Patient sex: F
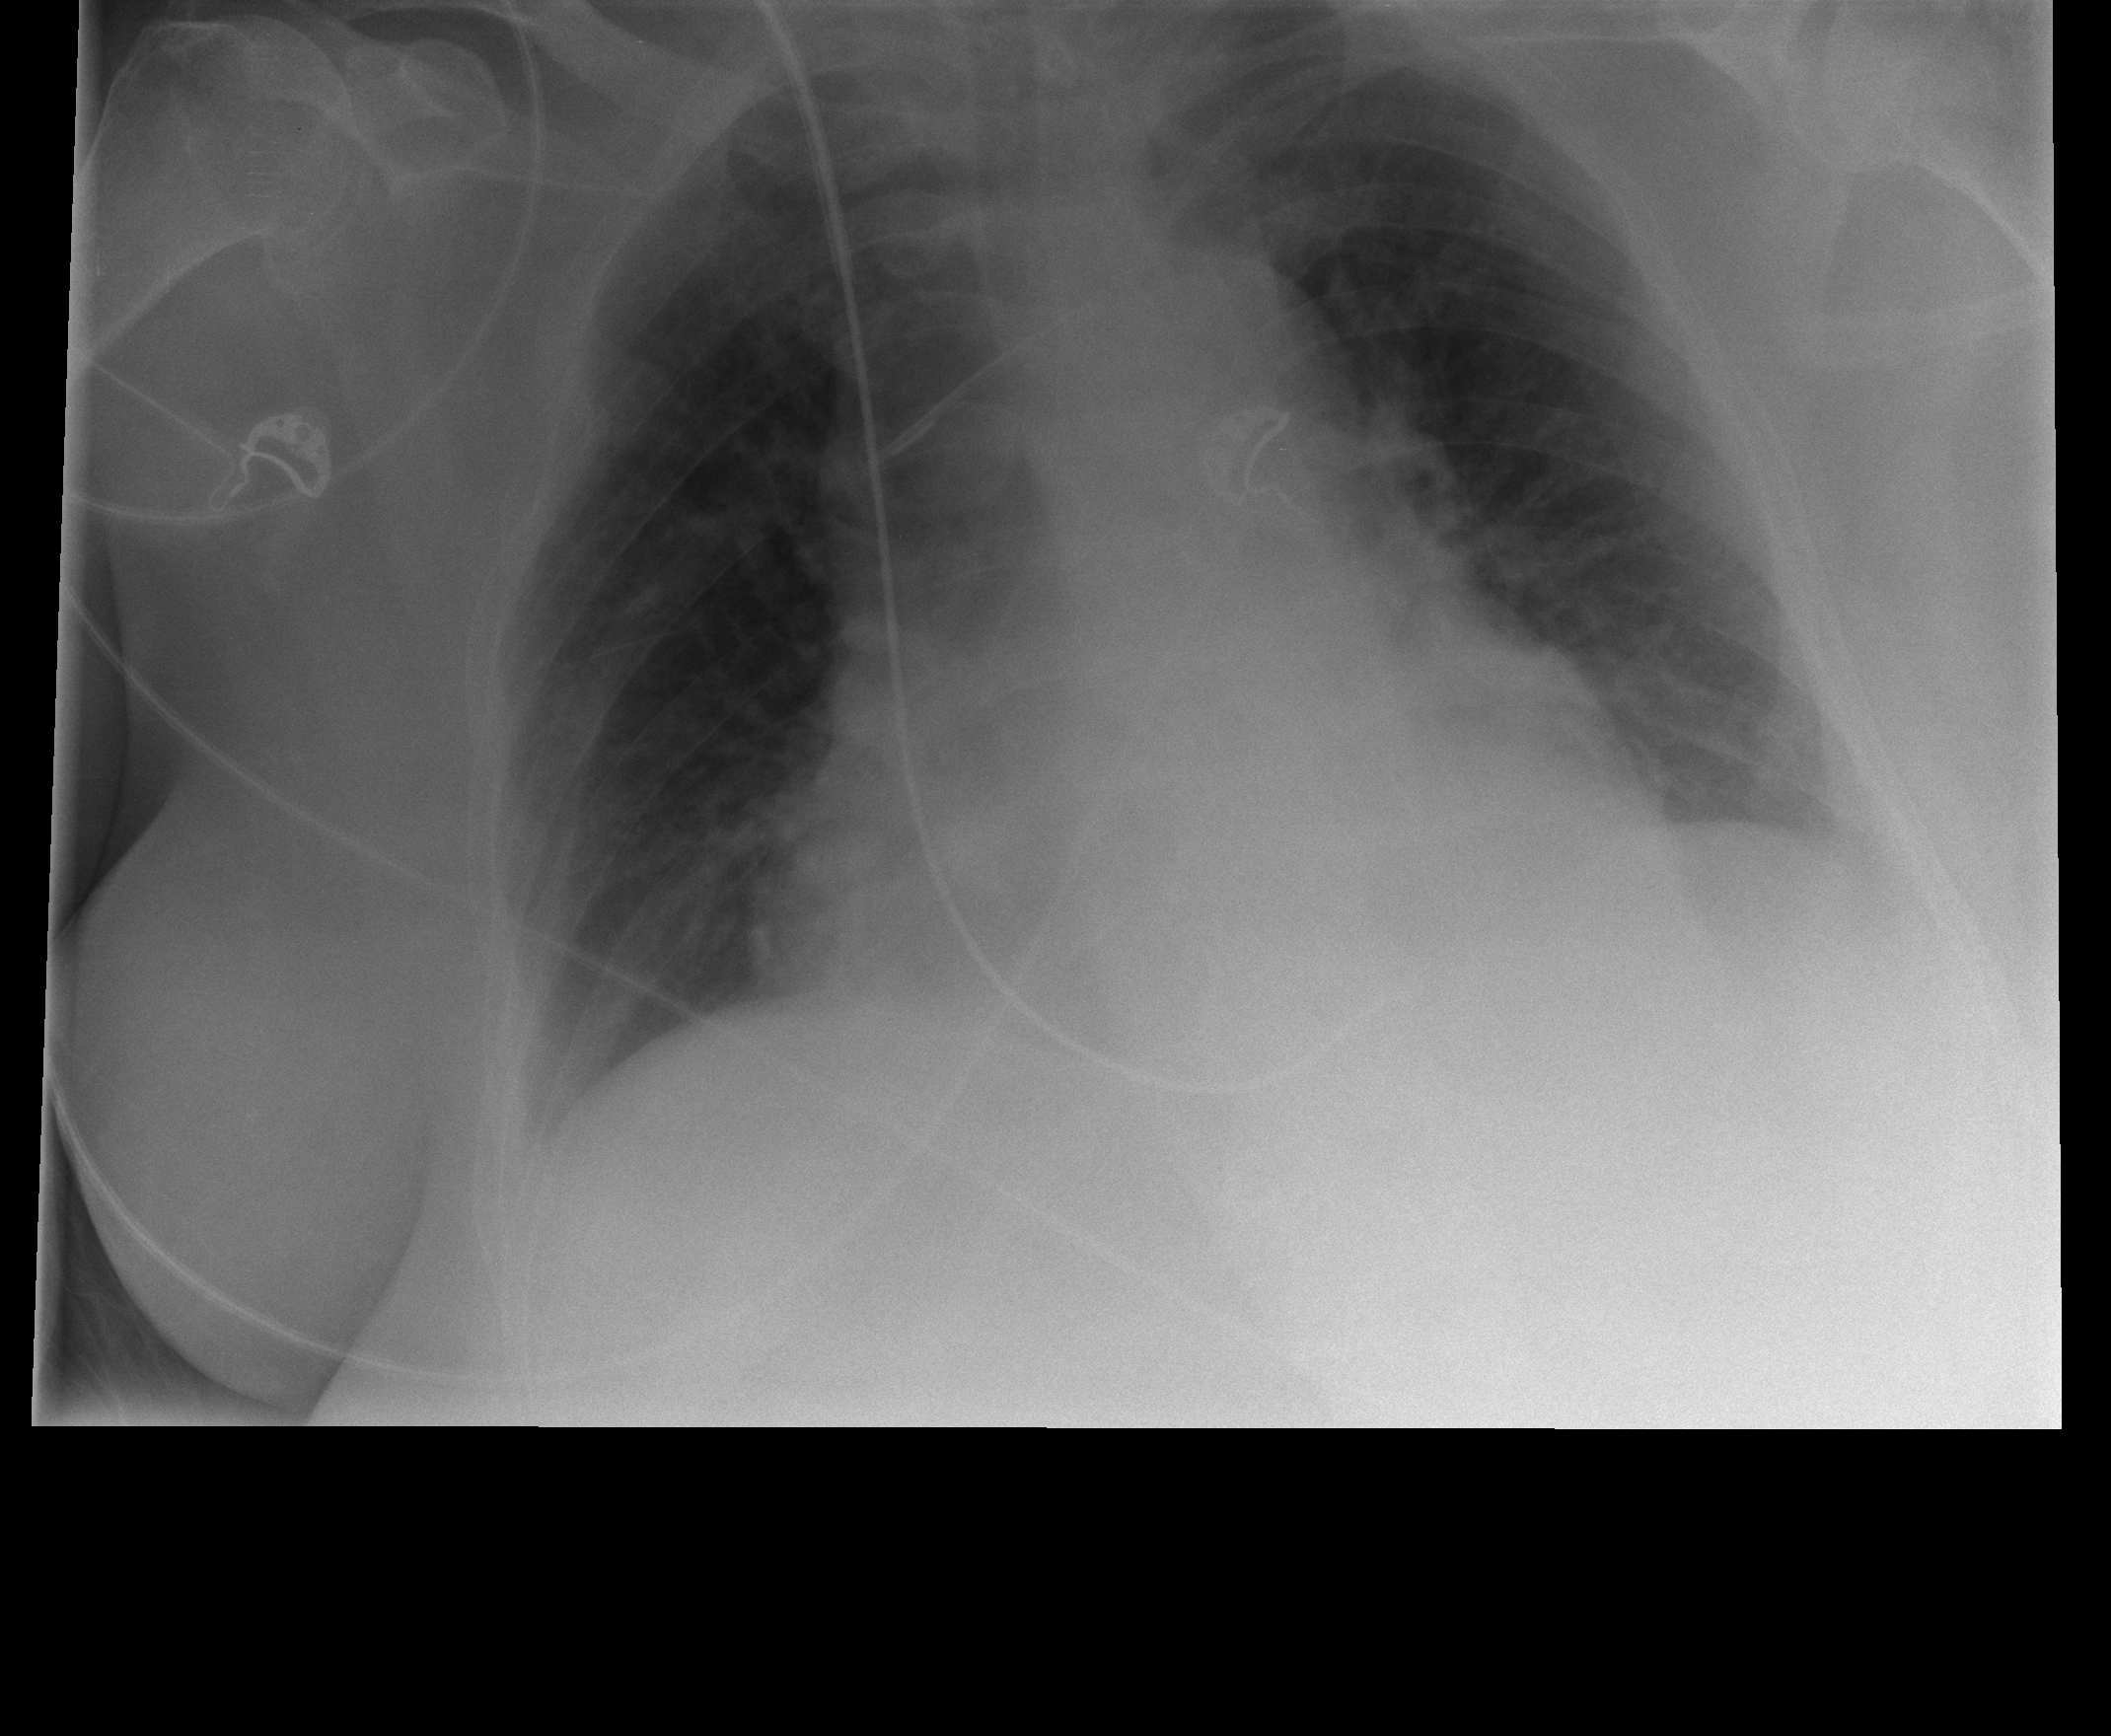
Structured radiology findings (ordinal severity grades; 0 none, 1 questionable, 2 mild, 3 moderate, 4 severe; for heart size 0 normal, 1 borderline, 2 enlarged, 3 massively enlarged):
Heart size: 2
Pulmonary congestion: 3
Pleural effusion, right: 1
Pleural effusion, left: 1
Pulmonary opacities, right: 2
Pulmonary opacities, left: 2
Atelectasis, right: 1
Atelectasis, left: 1